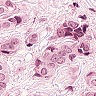
Metastatic tissue present: yes